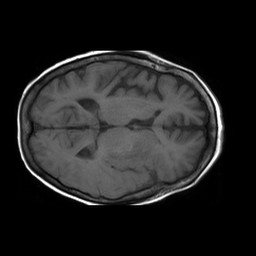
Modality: T1w
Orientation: axial
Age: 80
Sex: female
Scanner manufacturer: philips
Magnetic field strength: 1.5 T
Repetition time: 0.5456 s
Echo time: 0.011 s